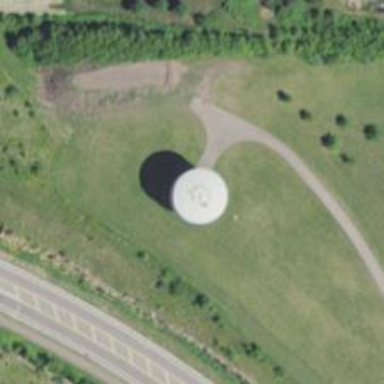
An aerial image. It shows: Water tower that is man-made.